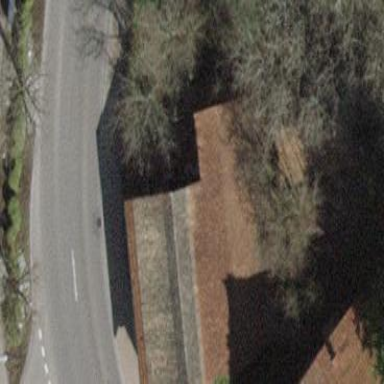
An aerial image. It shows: Shed building.